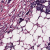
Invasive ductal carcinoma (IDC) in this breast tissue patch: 1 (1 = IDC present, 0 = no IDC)